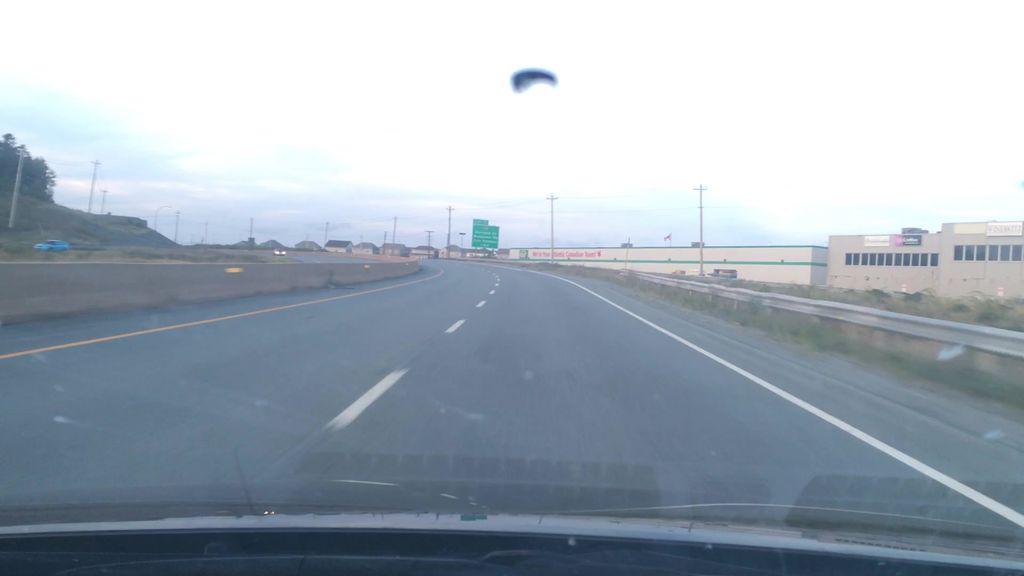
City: halifax